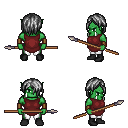
a pixel art fantasy rpg character, male body template, orc, green skin, maroon tunic, white pants, gray bangs hairstyle, leather bracers, black shoes, spear, four views (front, back, left, right), 2x2 character sprite sheet, small pixel art, hard edges, no anti-aliasing